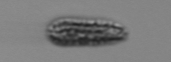
Label: Pseudochattonella_farcimen